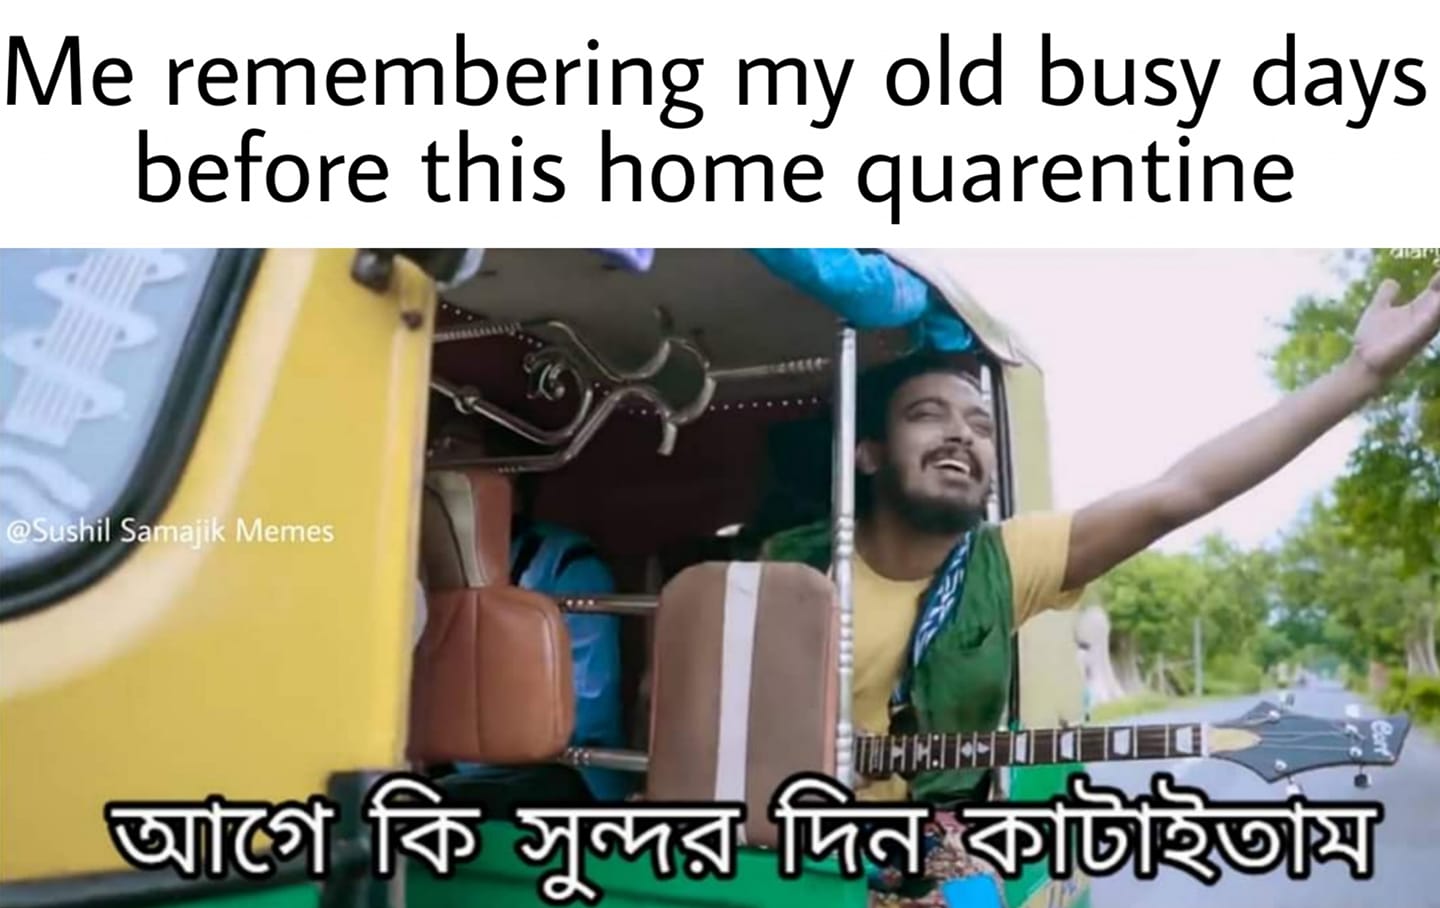
Caption: Me remembering my old busy days before this home quarantine      আগে কি সুন্দর দিন কাটাইতাম
Label: non-hate